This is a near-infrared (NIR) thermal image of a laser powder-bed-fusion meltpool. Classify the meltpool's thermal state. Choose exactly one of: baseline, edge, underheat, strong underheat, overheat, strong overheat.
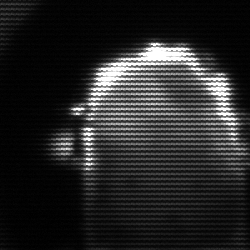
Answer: baseline